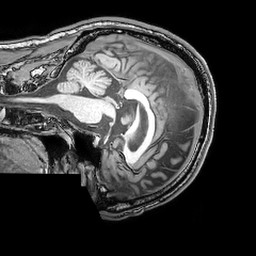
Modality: T1w
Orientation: sagittal
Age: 37
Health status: ill
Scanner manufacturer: philips
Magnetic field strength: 3 T
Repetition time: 0.007 s
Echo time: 0.0035 s